Interaction volume radius: 5 \u00c5
Interaction volume height: 20 \u00c5
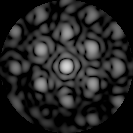
Disorder parameter: 0.4104